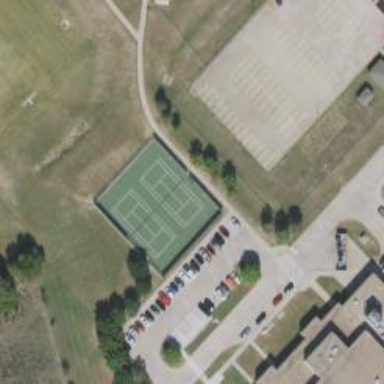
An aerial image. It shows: Tennis court on pitch designated for leisure land.